Here is the wavelet time-frequency representation (scalogram) of a rolling-element bearing's vibration measurement. Diagnose the bearing from this image, choosing from: normal, inner_race, outer_race, ball.
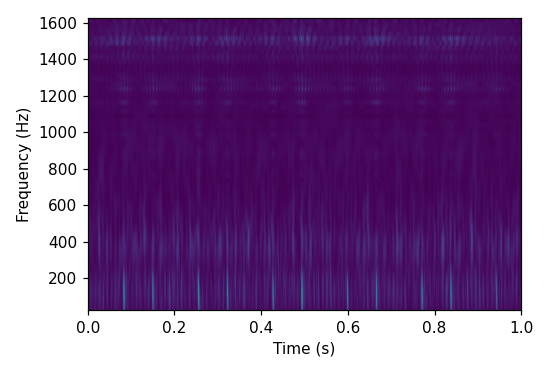
Answer: outer_race